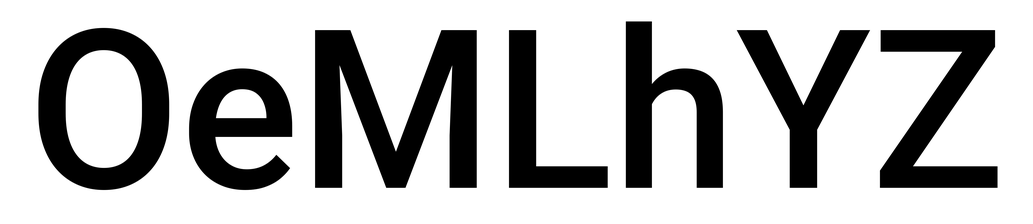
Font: Roboto_Medium